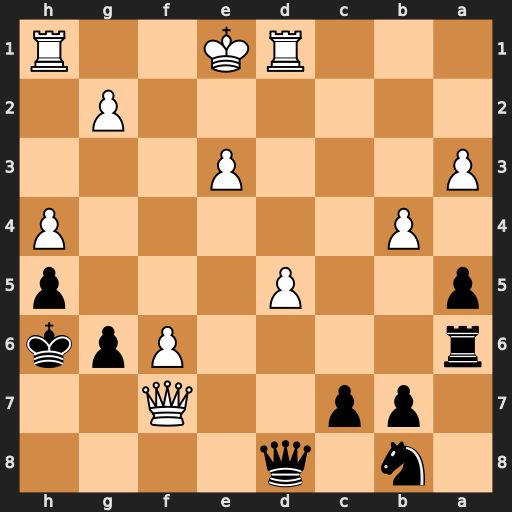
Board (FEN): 1n1q4/1pp2Q2/r4Ppk/p2P3p/1P5P/P3P3/6P1/3RK2R
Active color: b
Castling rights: K
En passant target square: -
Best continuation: Rxf6 Qxf6 Qxf6